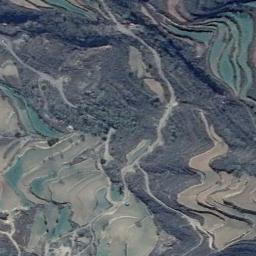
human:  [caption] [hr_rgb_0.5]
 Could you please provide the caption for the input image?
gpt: The bare and green terrace is next to some trees .

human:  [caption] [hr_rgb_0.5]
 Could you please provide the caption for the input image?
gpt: A large layer of brown and green mixed terraces with several winding narrow paths .

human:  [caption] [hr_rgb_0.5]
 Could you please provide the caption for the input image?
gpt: Many green plants are on the terrace .

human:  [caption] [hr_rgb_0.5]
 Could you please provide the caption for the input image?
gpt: Half of the terraces are full of crops, and the other half are empty .

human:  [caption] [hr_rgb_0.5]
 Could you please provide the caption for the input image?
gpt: There are green meadows beside the terraces .